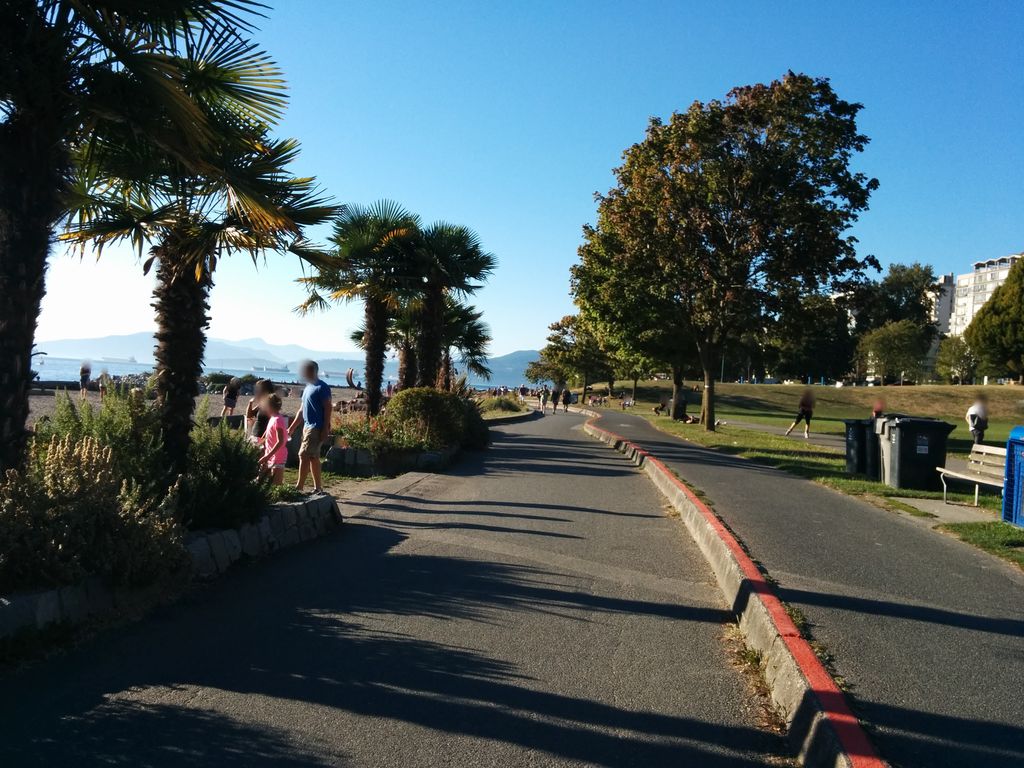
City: vancouver